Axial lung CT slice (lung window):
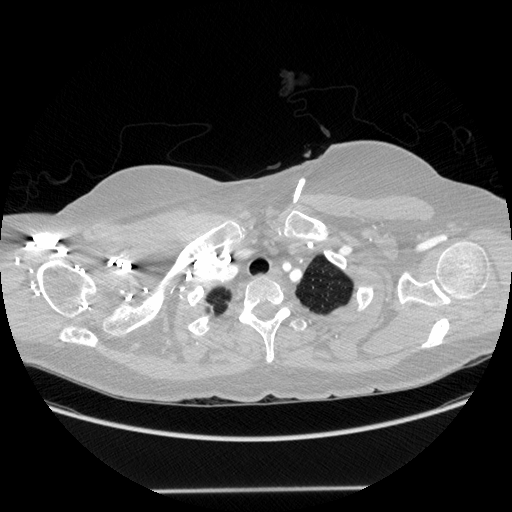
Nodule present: no